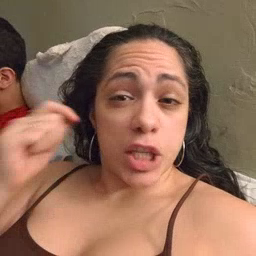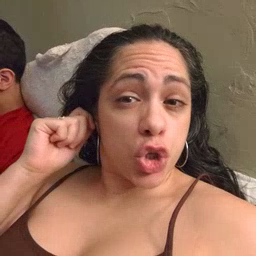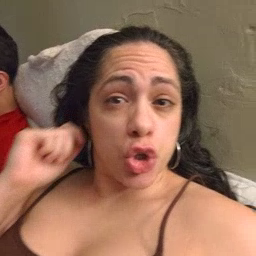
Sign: ear